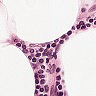
Metastatic tissue present: no